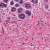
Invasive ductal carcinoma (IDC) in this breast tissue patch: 0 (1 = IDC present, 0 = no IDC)